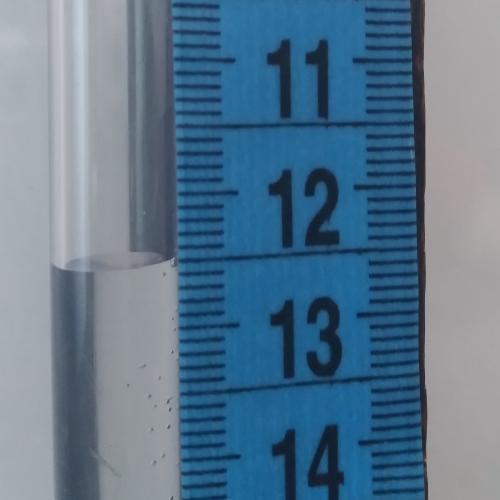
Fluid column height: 12.5 cm